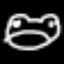
Label: frog